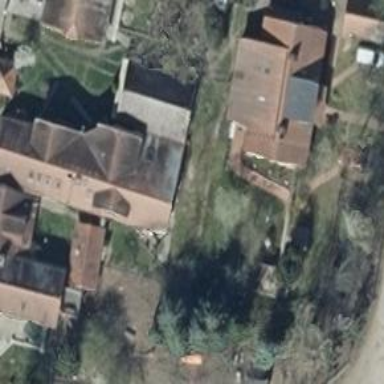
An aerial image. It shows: Residential building.